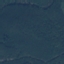
Land use / land cover: Forest